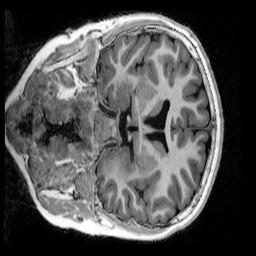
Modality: UNIT1_denoised
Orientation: coronal
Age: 9
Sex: male
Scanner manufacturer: siemens
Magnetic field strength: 3 T
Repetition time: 4 s
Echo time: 0.00303 s